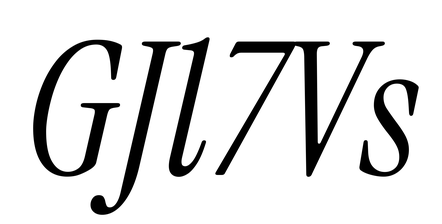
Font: InstrumentSerif-Italic